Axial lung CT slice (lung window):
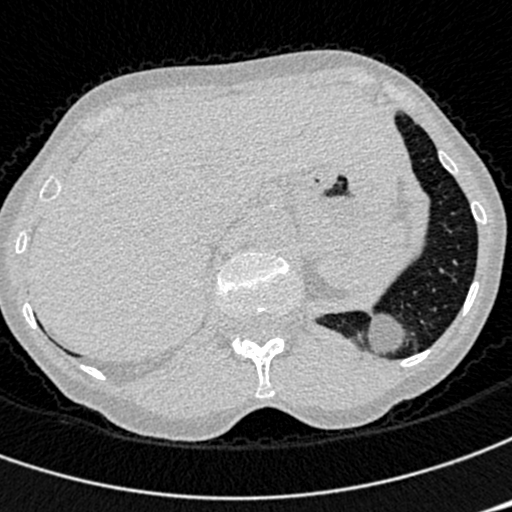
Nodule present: no